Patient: sex M, age 66
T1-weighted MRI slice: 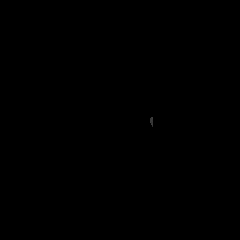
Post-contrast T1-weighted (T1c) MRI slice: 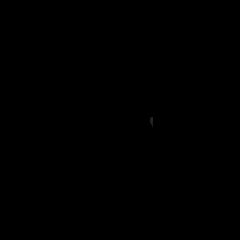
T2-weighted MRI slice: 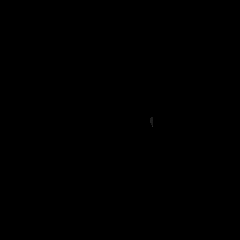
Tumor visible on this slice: no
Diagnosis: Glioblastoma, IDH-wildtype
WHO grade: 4